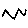
Label: zigzag